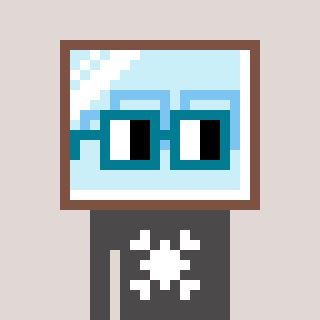
a pixel art character with square dark green glasses, a mirror-shaped head and a grayscale-colored body on a warm background